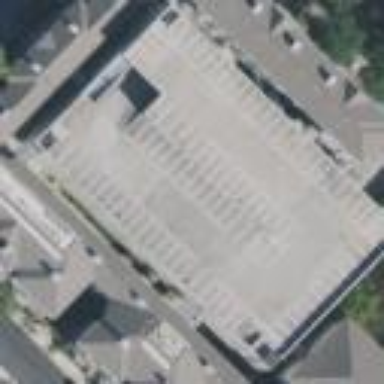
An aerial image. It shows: Multi-storey parking building.